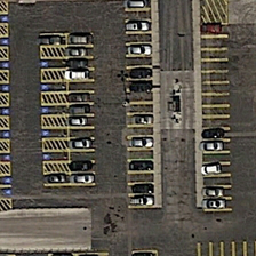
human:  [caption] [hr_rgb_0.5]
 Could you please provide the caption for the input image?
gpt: There's a yellow parking lot.

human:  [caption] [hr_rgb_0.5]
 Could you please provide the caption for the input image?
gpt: Each parking lot in the parking lot is marked with yellow slah.

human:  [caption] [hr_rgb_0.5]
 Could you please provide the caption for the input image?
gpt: Every parking lot has yellow parking spaces.

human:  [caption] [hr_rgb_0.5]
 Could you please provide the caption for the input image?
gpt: All the parking spaces in the parking lot are marked with yellow slab.

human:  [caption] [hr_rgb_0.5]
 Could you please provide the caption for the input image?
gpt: All parking spaces in the parking lot are marked with a yellow slam.